Question: After reading the documentation about the new 4.6 versioning feature and this post <URL> I was wondering how the form builder receives the published version number?
In this screenshot from the builder
you see the latest published version has the value 5.
How does the builder receive this value and is it possible to accomplish this via our own CRUD interface?
The publishing part we got covered by handling the HTTP_ORBEON_FORM_DEFINITION_VERSION header field and its' value.
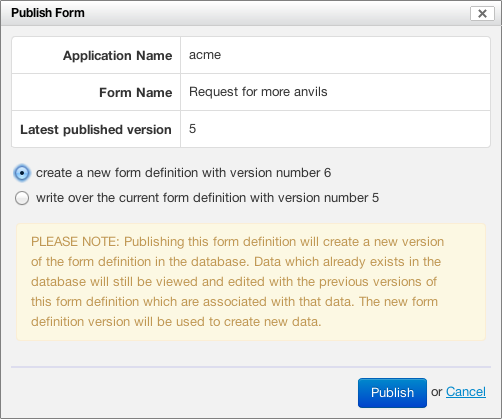
Answer: Looks like the python script I used returned the wrong header field.
Anyway the right headerfield both ways is ORBEON-FORM-DEFINITION-VERSION.
So sending this field with the version number results in the right value in the form builder